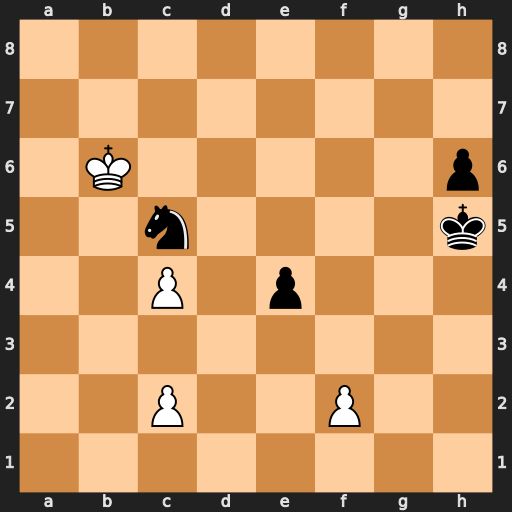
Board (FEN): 8/8/1K5p/2n4k/2P1p3/8/2P2P2/8
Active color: w
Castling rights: -
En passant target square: -
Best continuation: Kxc5 e3 fxe3